Question: I am modifying my login form in CakePHP, and want to add Register Button after Login button. However CakePHP creates line break between these two elements:

My login.ctp file:
'''
<?php
/**
* Copyright 2010 - 2011, Cake Development Corporation (http://cakedc.com)
*
* Licensed under The MIT License
* Redistributions of files must retain the above copyright notice.
*
* @copyright Copyright 2010 - 2011, Cake Development Corporation (http://cakedc.com)
* @license MIT License (http://www.opensource.org/licenses/mit-license.php)
*/
?>
<div class="row-fluid">
<div class="span4"></div>
<div class="span4">
<fieldset>
<?php
echo $this->Form->create($model, array(
'plugin' => 'users', 'controller' => 'users',
'language' => $this->Session->read('Config.language'),
'id' => 'LoginForm', 'class' => 'well'));
?>
<div class="row-fluid">
<?php
if ($_SERVER['HTTP_HOST'] == Configure::read('webakis.touchscreen_host')) {
echo $this->Form->input('name', array(
'label' => __('Name'), 'class' => 'span12'));
echo $this->Form->input('surname', array(
'label' => __('Surname'), 'class' => 'span12'));
} else {
echo $this->Form->input('email', array(
'label' => __('Email or name surname'), 'type' => 'text', 'class' => 'span12'));
}
echo $this->Form->input('password', array(
'label' => __('Password'), 'class' => 'span12'));
// echo '<p>' . $this->Form->checkbox('remember_me') . __( 'Remember Me') . '</p>';
//echo '<p>' . $this->Html->link(__( 'I forgot my password'), array('action' => 'reset_password')) . '</p>';
echo $this->Form->hidden('User.return_to', array(
'value' => $return_to));
// echo $this->Form->end(__( 'Sing in') );
?>
<div class="row-fluid">
<?php
echo $this->Form->submit(__('Sign in'), array('class' => 'btn span6'));
echo $this->Html->link(__('Create an Account'), array('plugin' => 'users', 'controller' => 'users', 'action' => 'add'), array('class' => 'btn span6'));
?>
</div>
<p><?php
if ($_SERVER['HTTP_HOST'] !== Configure::read('webakis.touchscreen_host')) {
echo $this->Html->link(__('Forgot your password?'), array('action' => 'reset_password'));
}
?>
</p>
<div class="btn btn-facebook"><i class="fa fa-facebook"></i>
<?php echo $this->Html->link('Connect with Facebook', $fb_login_url);?>
</div></br></br>
</div><?php echo $this->Form->end(); ?>
</form>
</fieldset>
</div>
<div class="span4"></div>
</div>
'''
I have tried to use Bootstrap "row-fluid" class to put them in one line, but it doesn't work.
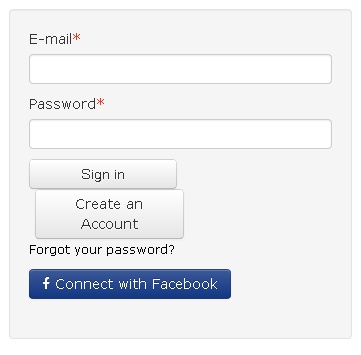
Answer: It's not a linebreak as in '<br>', it's that the button is being wrapped in a block element ('div' by default).
Either disable it
'''
echo $this->Form->submit(__('Sign in'), array(
'class' => 'btn span6',
'div' => false
));
'''
or use the 'after' option to inject your other button/link into the wrapping element:
'''
$link = $this->Html->link(__('Create an Account'), array(
'plugin' => 'users',
'controller' => 'users',
'action' => 'add'
),
array('class' => 'btn span6'));
echo $this->Form->submit(__('Sign in'), array(
'class' => 'btn span6',
'after' => $link
));
'''
See also <URL>